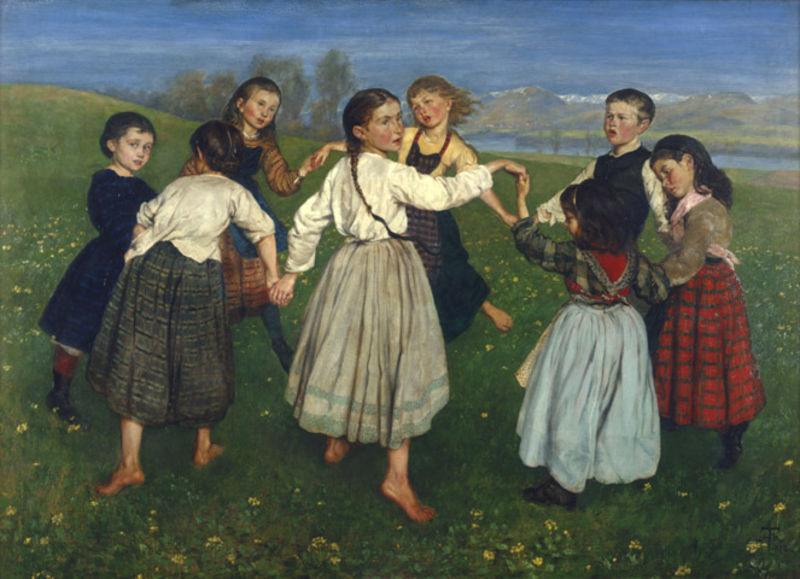
Titel: Kinderreigen
Künstler: Hans Thoma
Standort: Karlsruhe
Institution: Staatliche Kunsthalle Karlsruhe
Schlagwörter: baum, blau, gemälde, hand, himmel, wasser, weiß, wolken, bäume, fluss, gelb, grün, landschaft, mädchen, see, blumen, haar, kariert, kleid, kleider, nacht, schwarz, blick, blüten, gras, rot, schnee, wiese, karo, malerei, rock, tanz, hemd, jung, bluse, falten, hände, horizont, hügel, natur, land, haare, kind, tanzen, wald, kinder, kreis, hellblau, schürze, füße, röcke, zöpfe, buben, knaben, berge, gebirge, spielen, zopf, streifen, junge, blumenwiese, frühling, spiel, strümpfe, barfuss, tracht, singen, blua, geflochten, reigen, waldmüller, blaz, waser, glück, bauernkinder, glücklich, mägde, kinderspiel, anfassen, ringelreihen, folklore, lieblich, kreistanz, ringeltanz, händehalten, ringelreihe, dfgdfg, määdchen, bauernkider, tanzende kinder, tqanzen, flocht, fludd